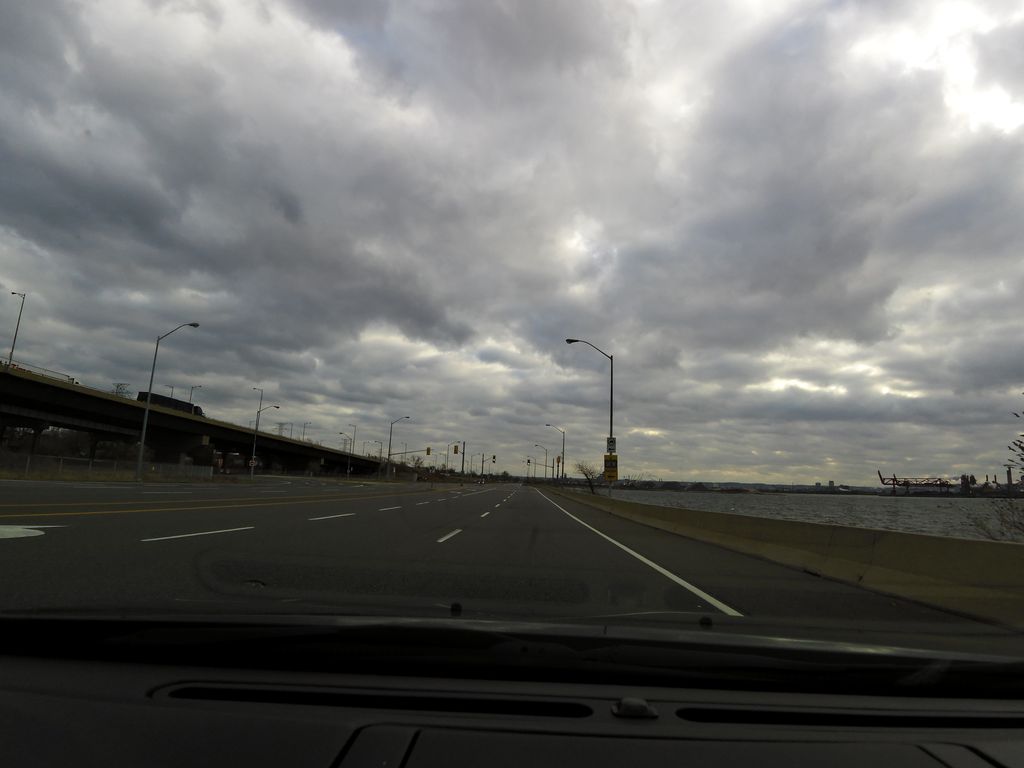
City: hamilton